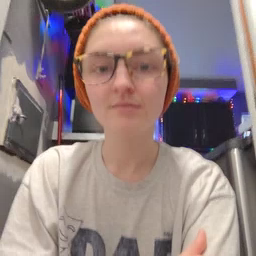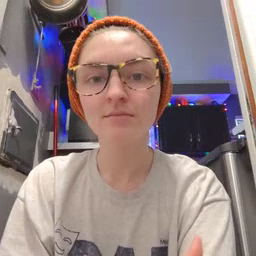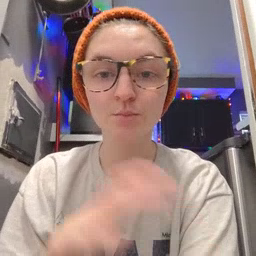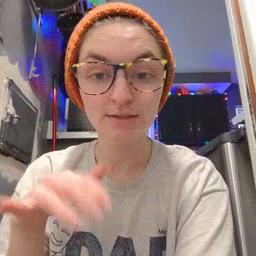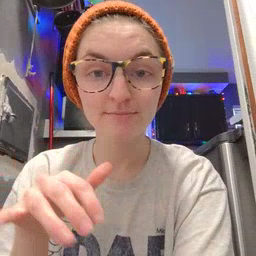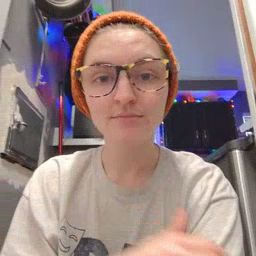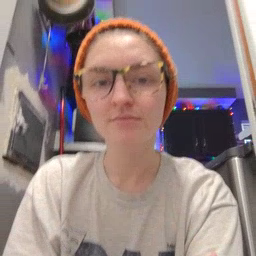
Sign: rain